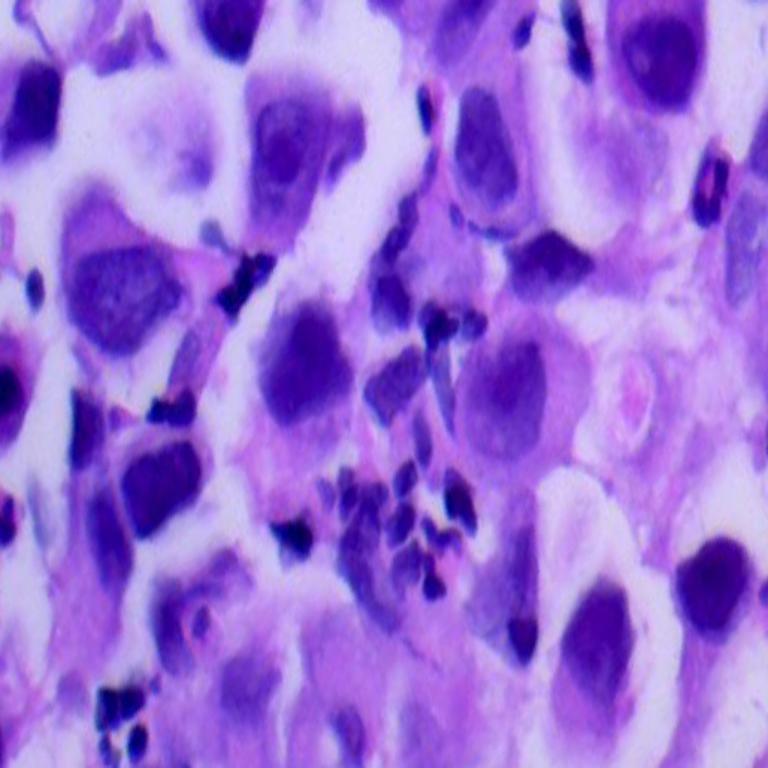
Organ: lung
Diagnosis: adenocarcinomas